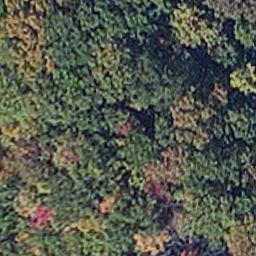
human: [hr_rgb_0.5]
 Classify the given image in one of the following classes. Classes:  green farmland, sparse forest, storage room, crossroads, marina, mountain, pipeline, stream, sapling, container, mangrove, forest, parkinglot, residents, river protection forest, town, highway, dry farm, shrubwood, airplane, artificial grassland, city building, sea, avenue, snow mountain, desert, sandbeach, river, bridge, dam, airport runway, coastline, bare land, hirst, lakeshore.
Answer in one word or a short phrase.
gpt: mangrove